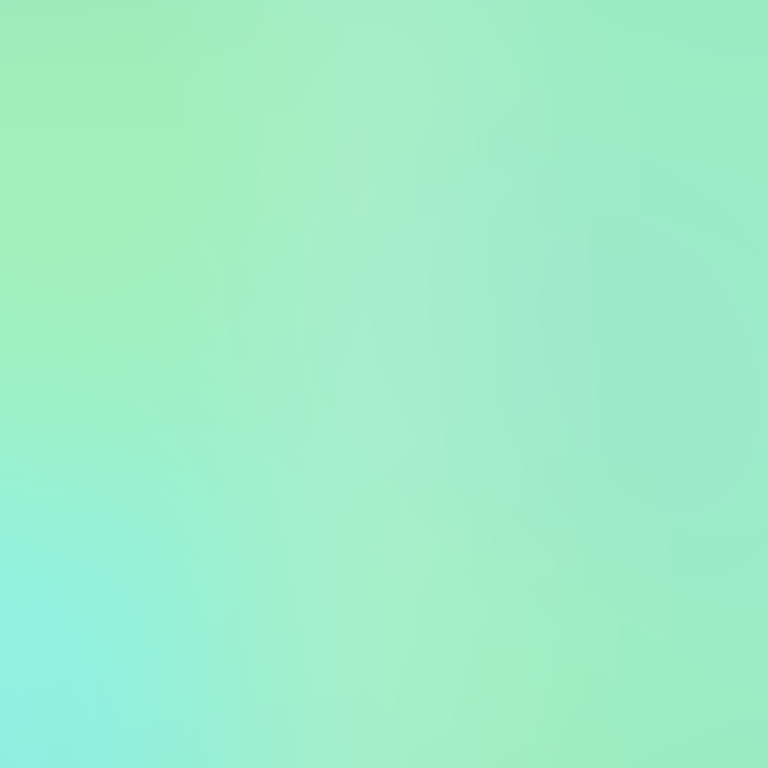
Abstract light effect, smooth gradient from soft green to light blue, calm atmosphere, diffuse light, no room, no furniture, no objects.